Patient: sex M, age 29
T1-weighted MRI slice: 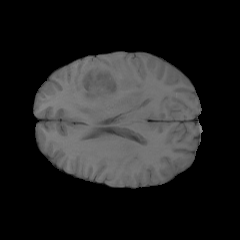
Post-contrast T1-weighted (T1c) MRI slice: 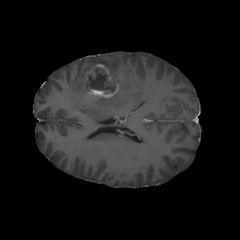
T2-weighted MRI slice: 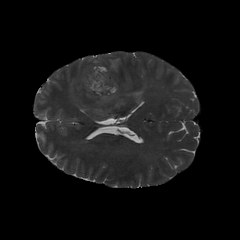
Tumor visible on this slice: yes
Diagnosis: Glioblastoma, IDH-wildtype
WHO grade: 4